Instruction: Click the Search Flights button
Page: home
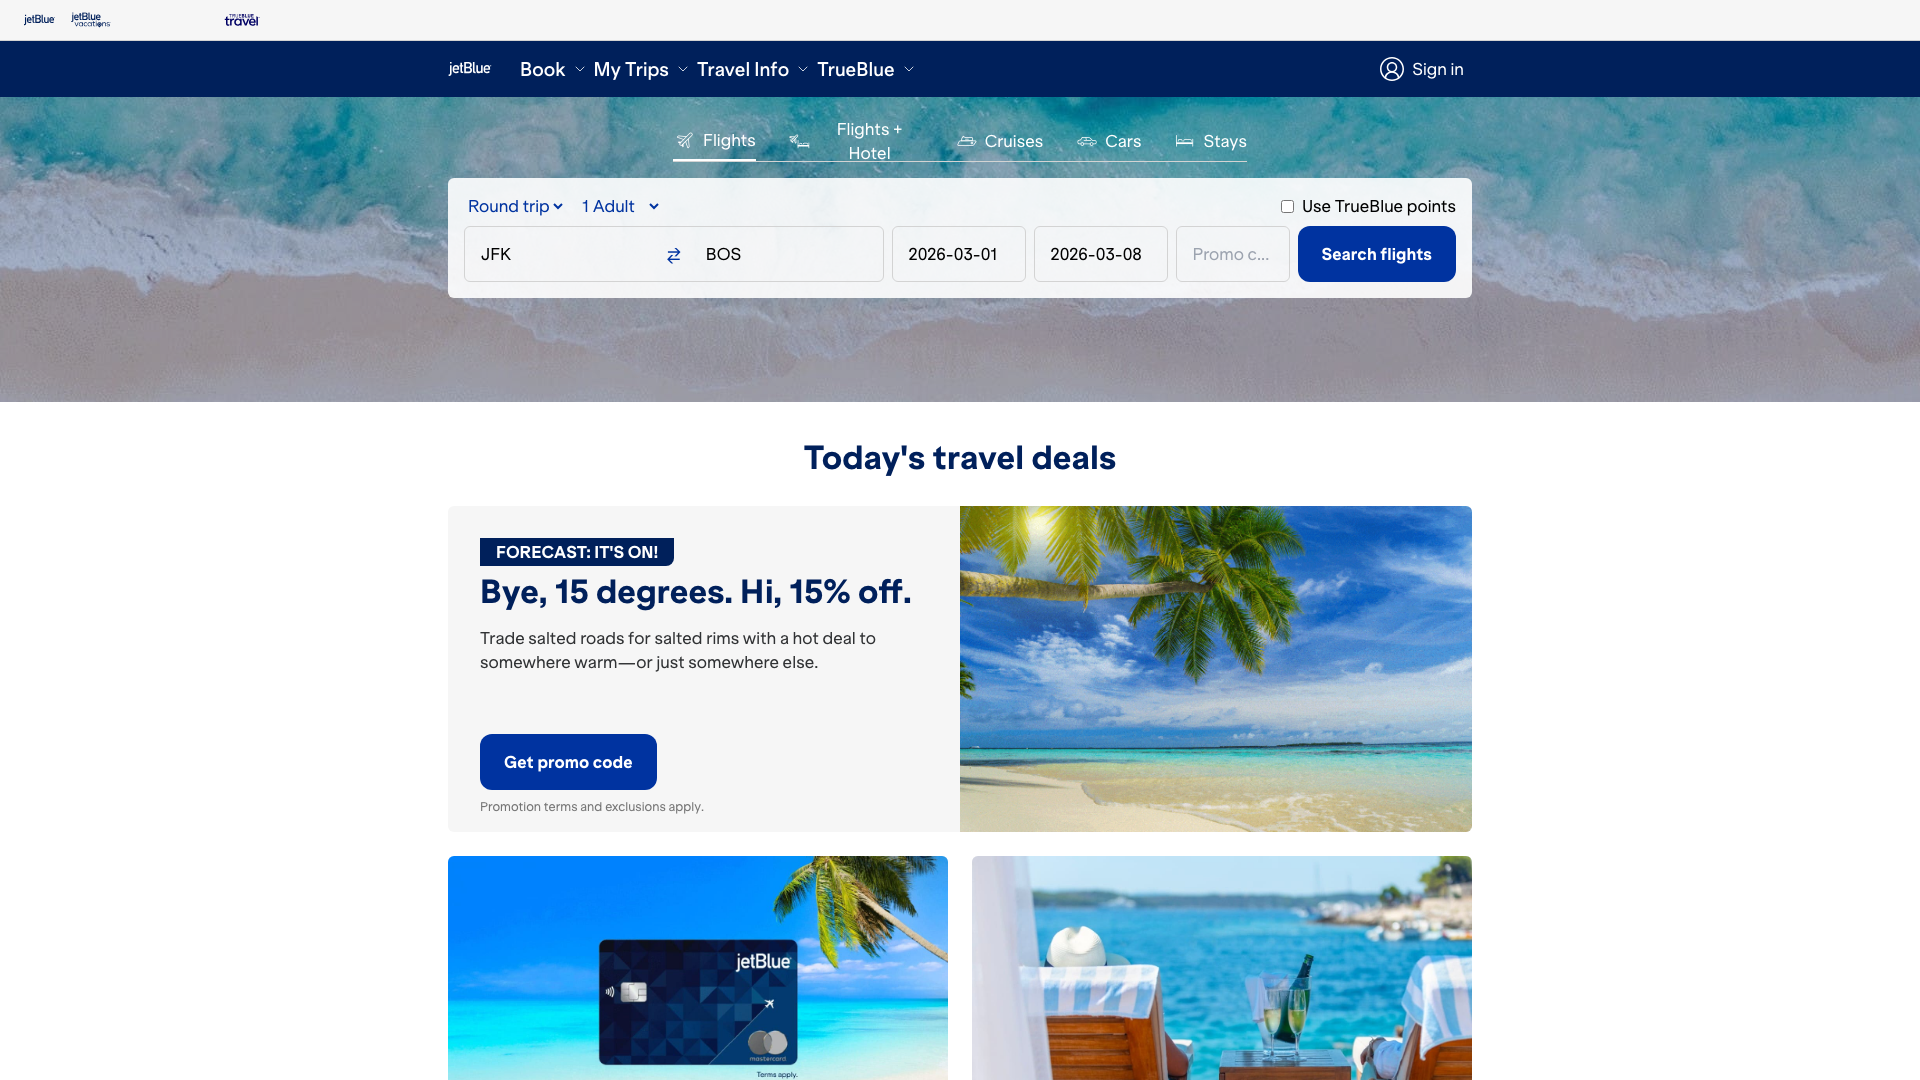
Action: click